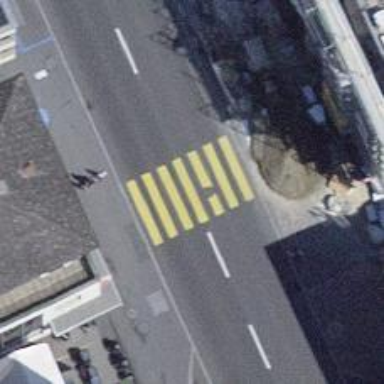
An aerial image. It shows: Zebra crossing on footway.